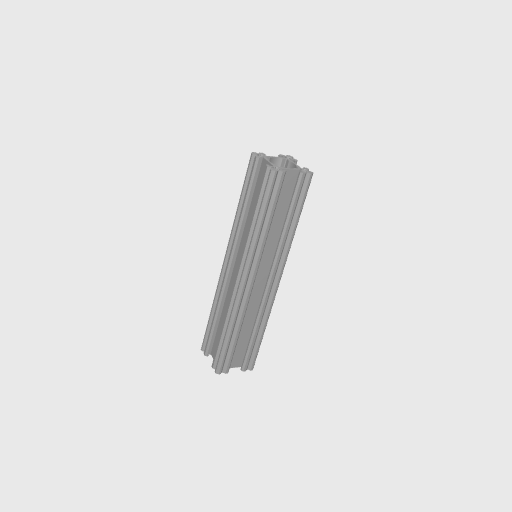
Part: GoRAIL120